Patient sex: F
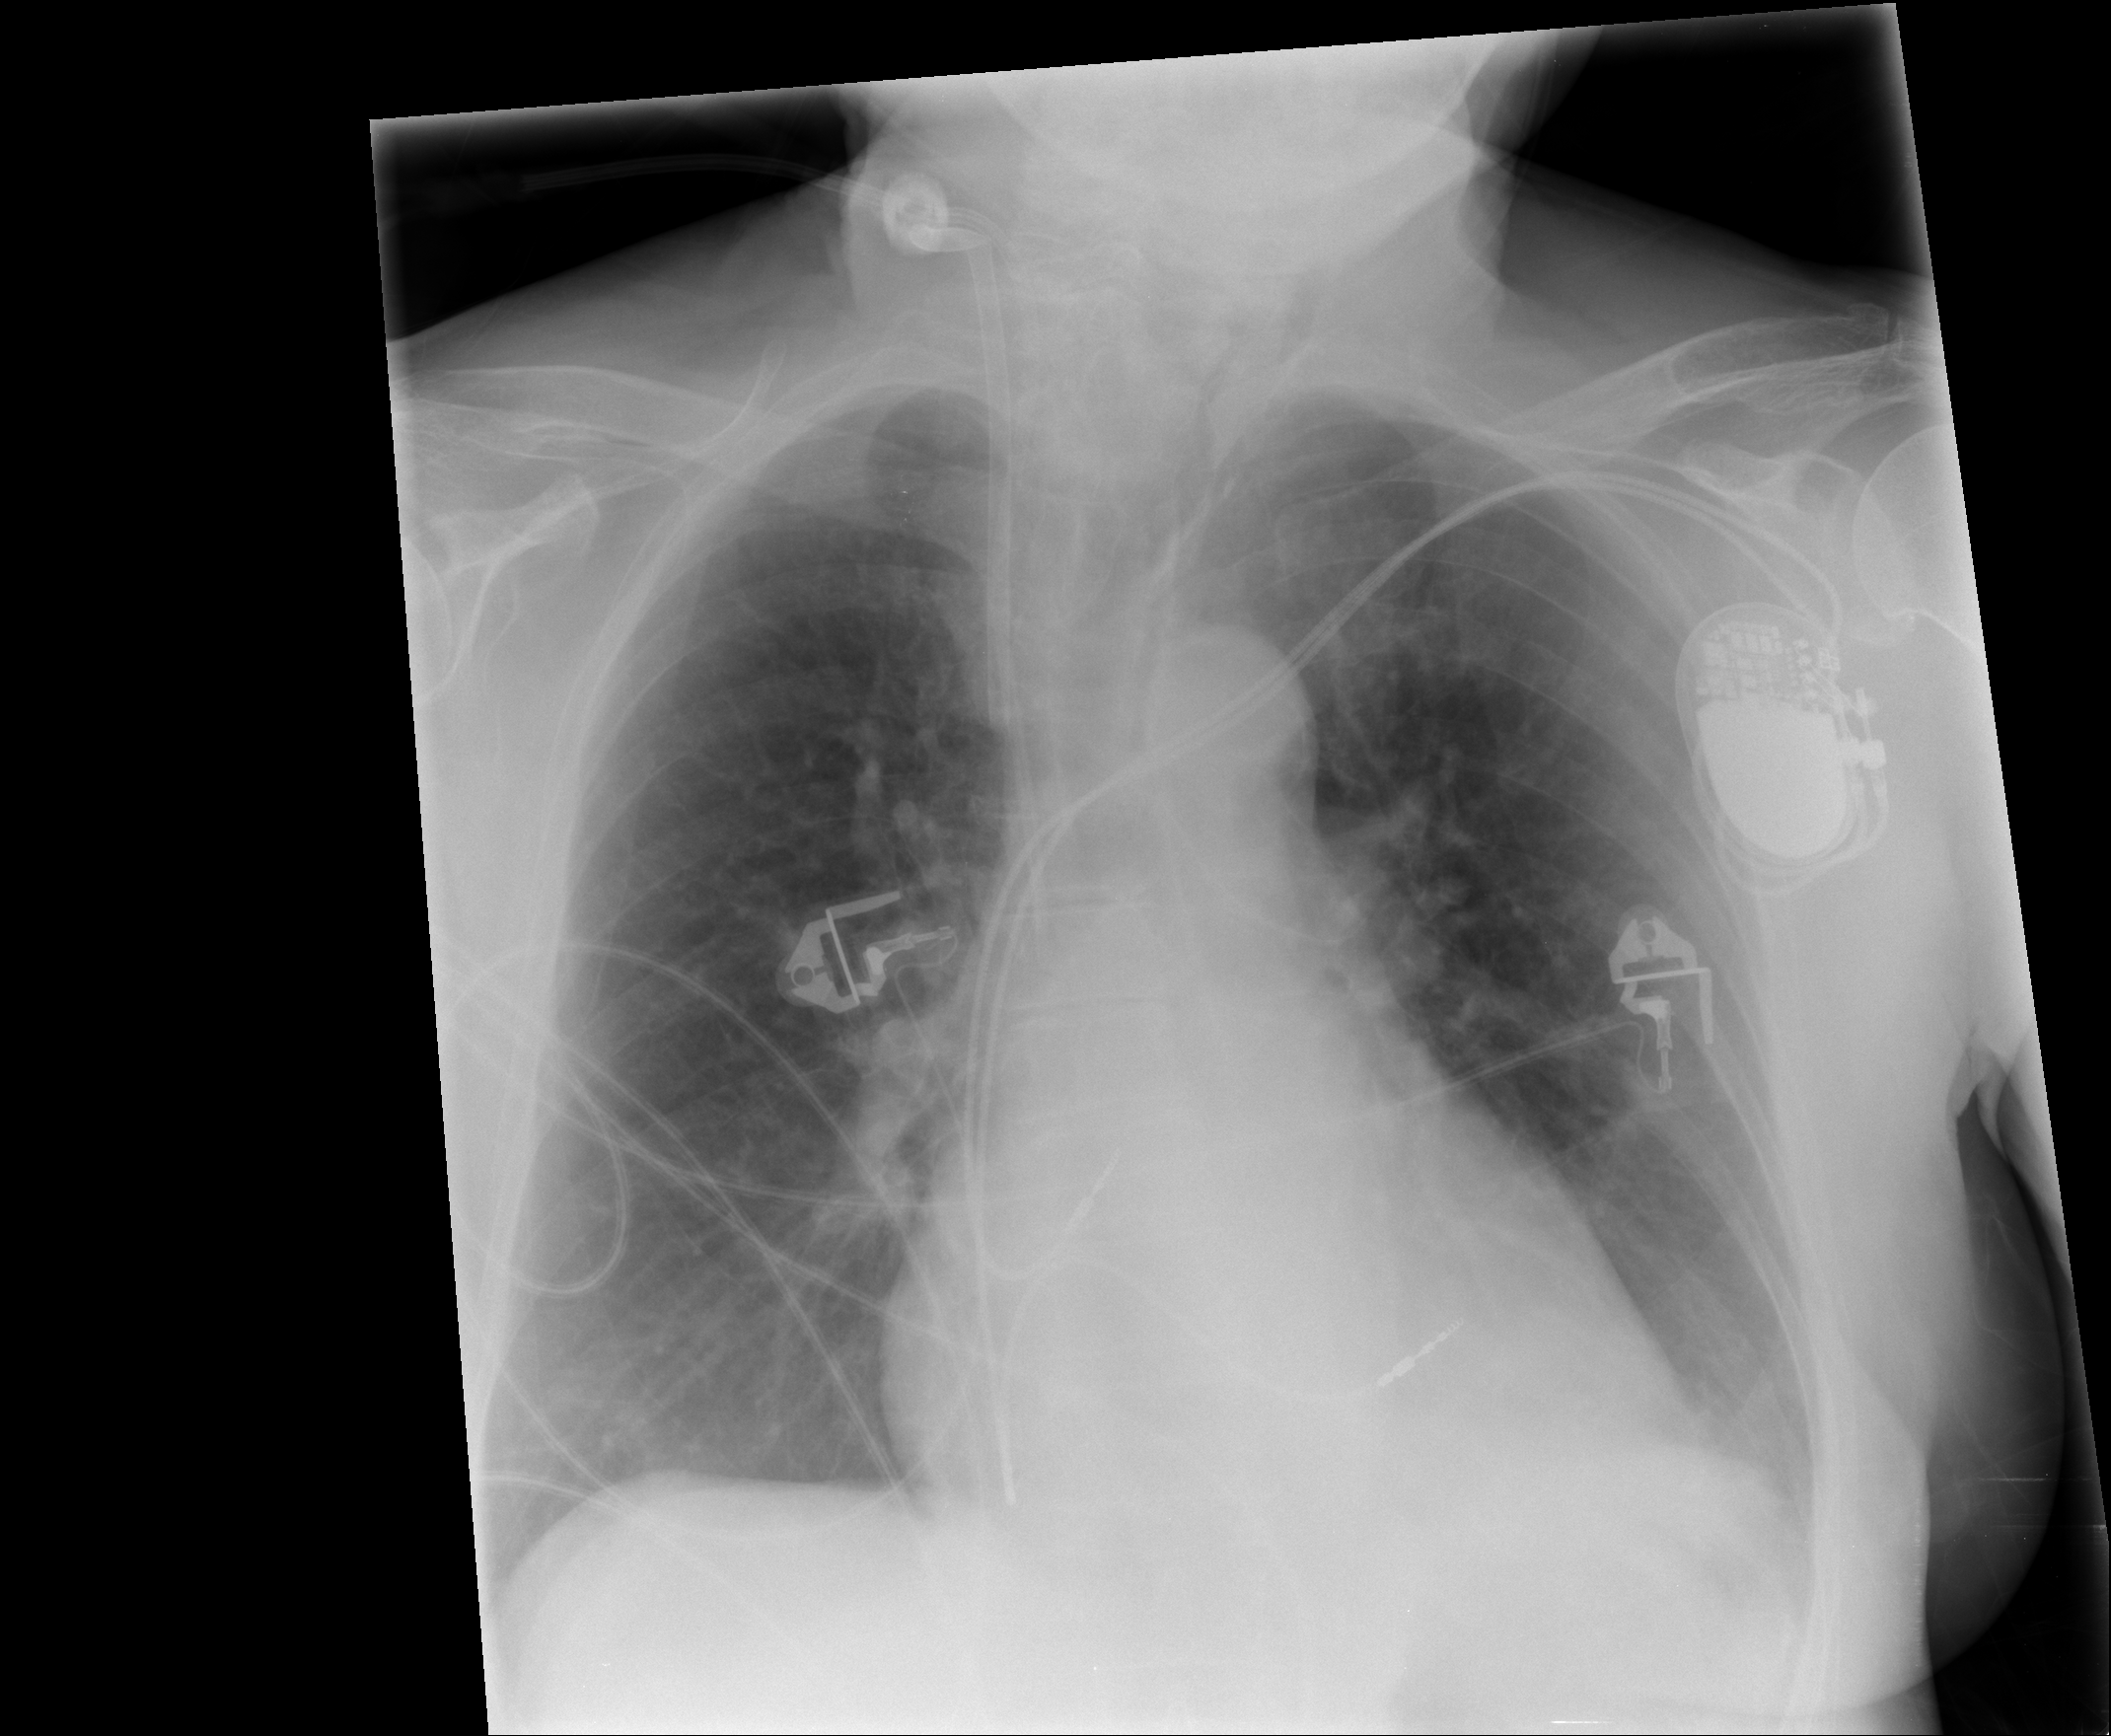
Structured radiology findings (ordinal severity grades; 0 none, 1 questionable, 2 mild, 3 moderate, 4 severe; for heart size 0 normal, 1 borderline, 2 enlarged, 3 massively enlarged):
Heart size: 2
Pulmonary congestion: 0
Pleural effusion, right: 0
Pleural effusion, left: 1
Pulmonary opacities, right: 0
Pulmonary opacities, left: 0
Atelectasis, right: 0
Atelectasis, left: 2